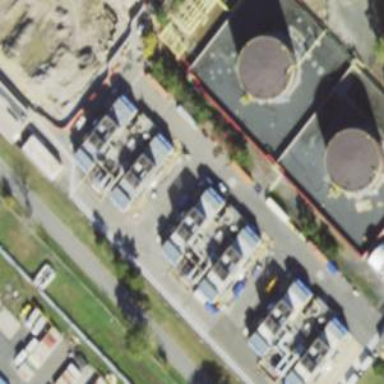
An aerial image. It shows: Gas turbine generator is in use.